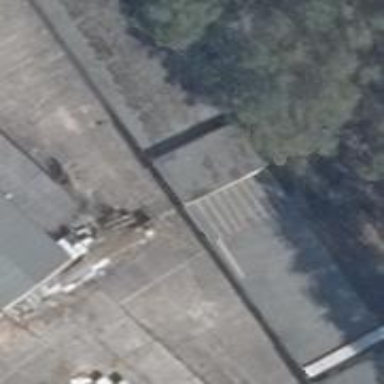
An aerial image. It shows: Building with skillion roof that is black in color.